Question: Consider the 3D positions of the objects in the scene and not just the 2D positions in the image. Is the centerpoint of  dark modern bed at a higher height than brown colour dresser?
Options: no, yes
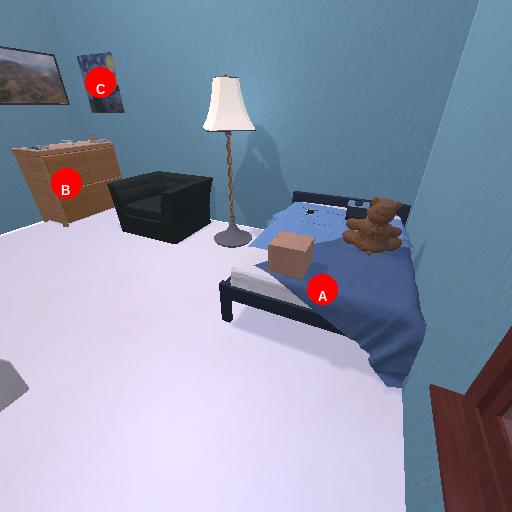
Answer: no